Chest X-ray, AP view. Patient: 64 years old, sex F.
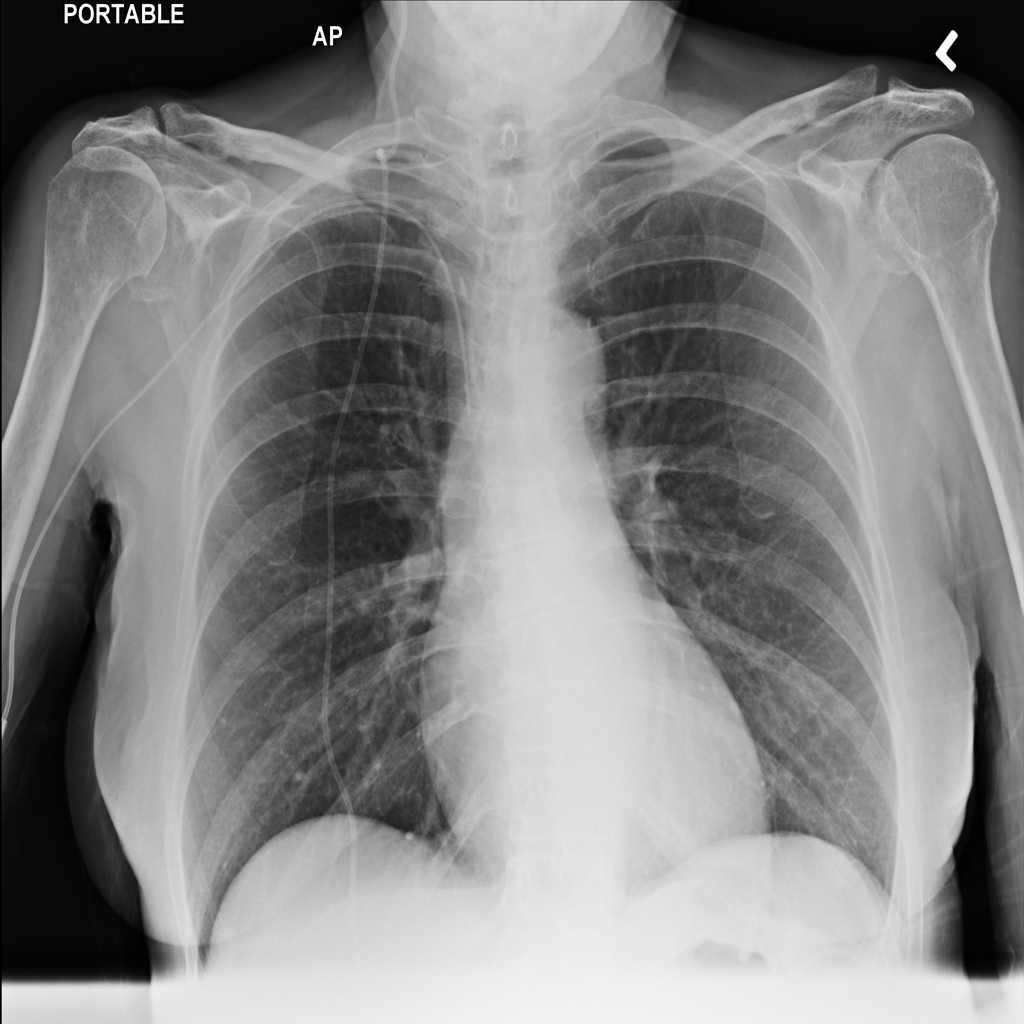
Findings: No Finding